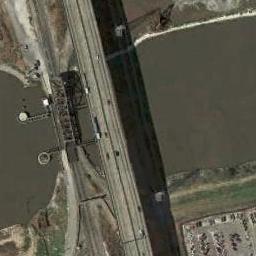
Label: bridge